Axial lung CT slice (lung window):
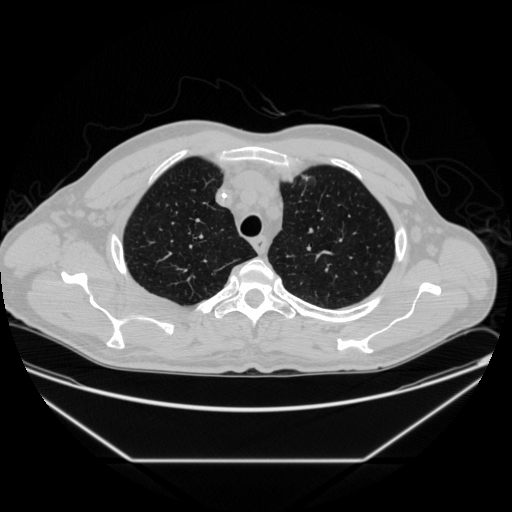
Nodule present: no